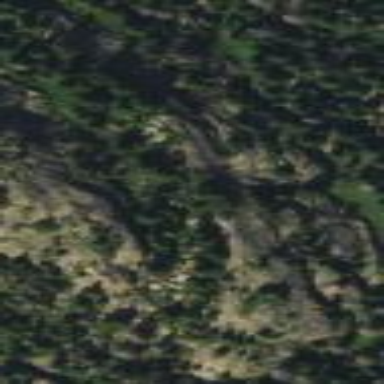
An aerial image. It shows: Landscape of bare rock.